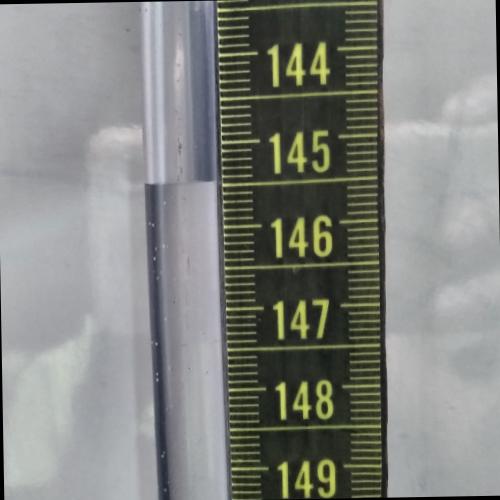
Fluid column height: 145.5 cm